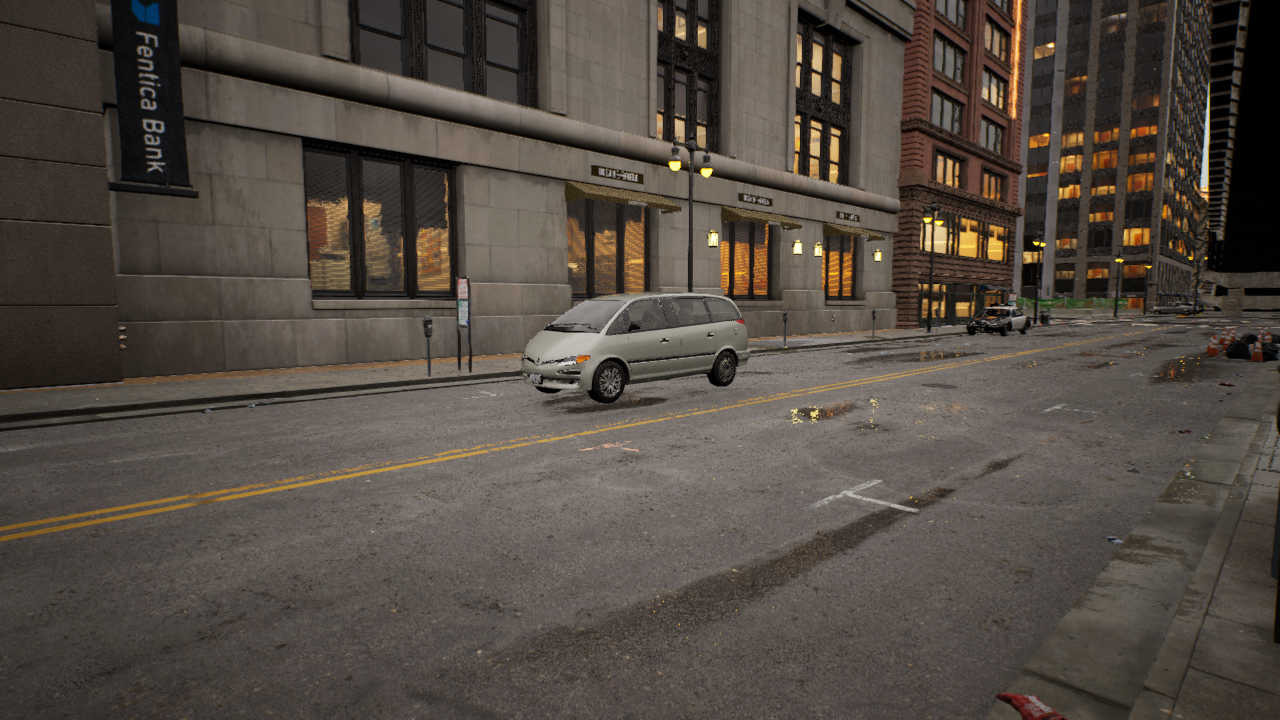
Venue: downtown
Lighting: golden hour
Vehicle rig: minivan